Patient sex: M
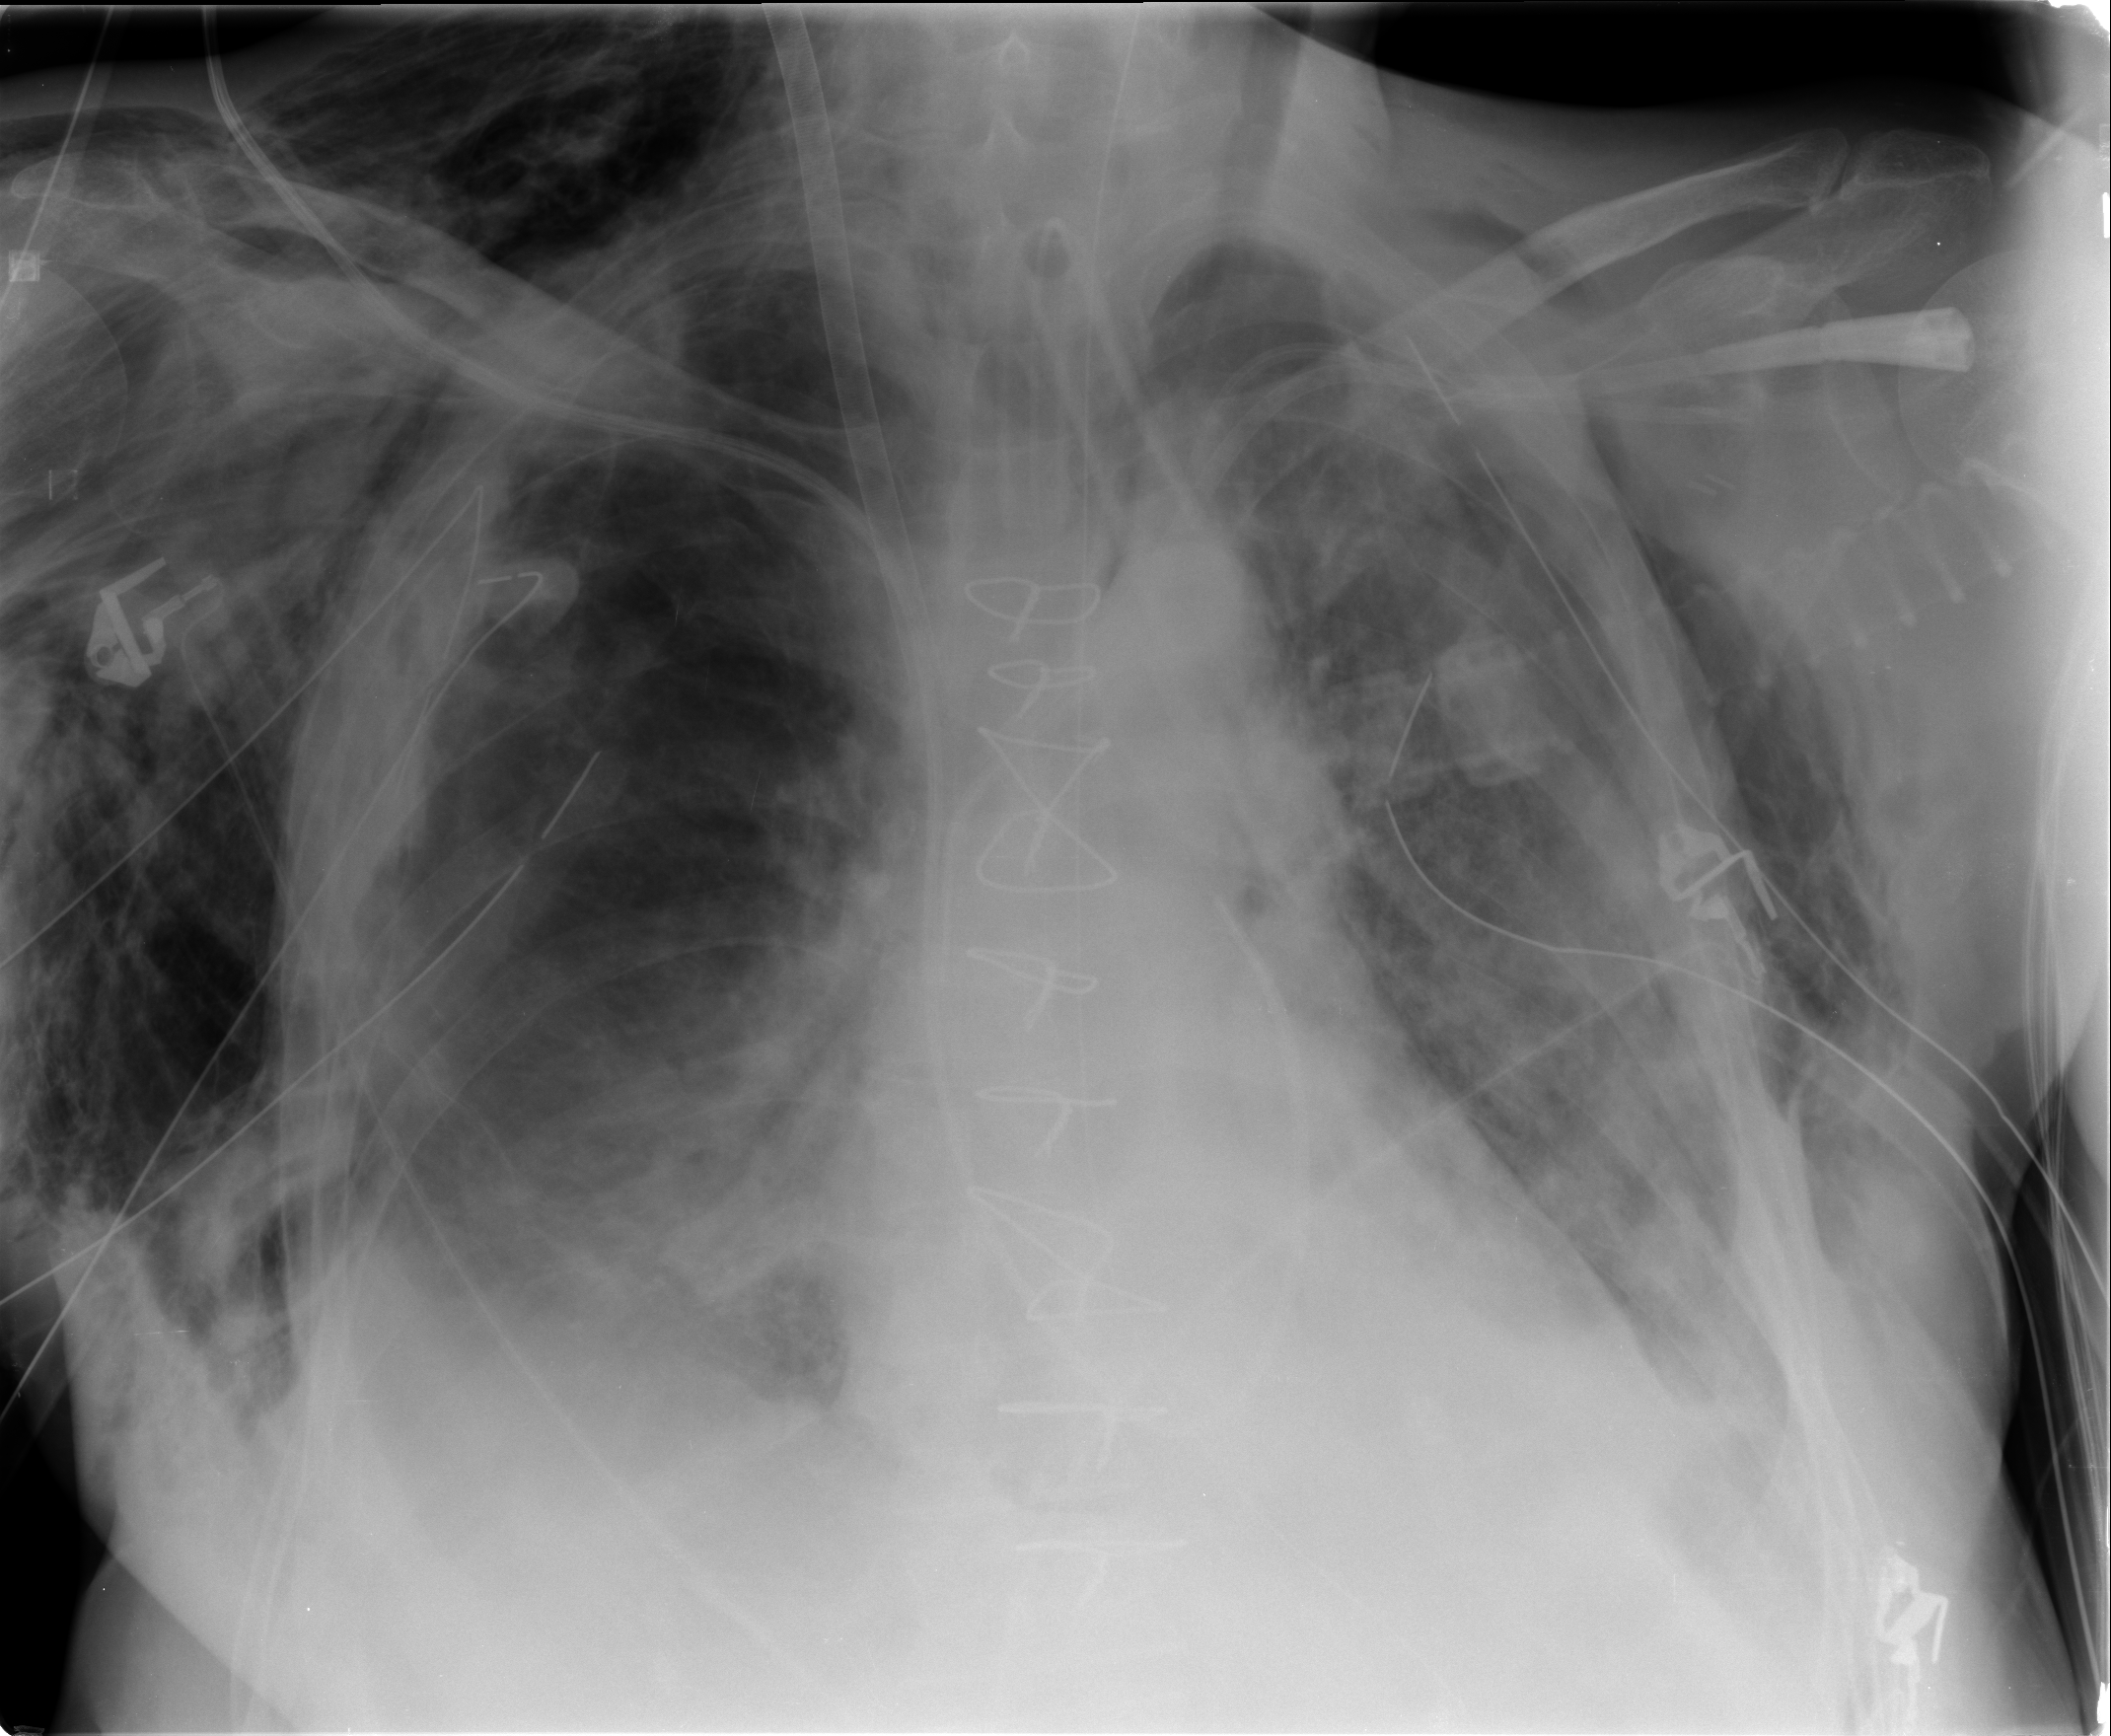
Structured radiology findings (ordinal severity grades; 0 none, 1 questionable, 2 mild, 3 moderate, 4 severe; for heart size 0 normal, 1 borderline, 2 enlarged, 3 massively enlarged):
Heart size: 0
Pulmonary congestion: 2
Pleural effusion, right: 2
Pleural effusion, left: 2
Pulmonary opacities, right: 0
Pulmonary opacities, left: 3
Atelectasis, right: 2
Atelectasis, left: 2